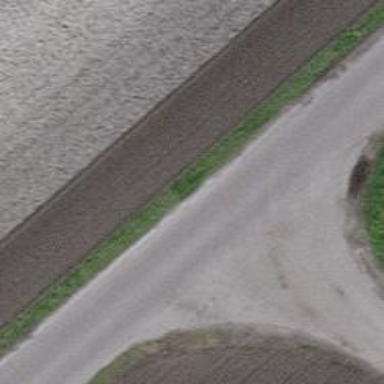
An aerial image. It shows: Asphalt track with grade1 surface.